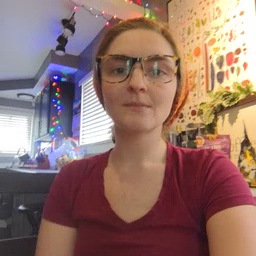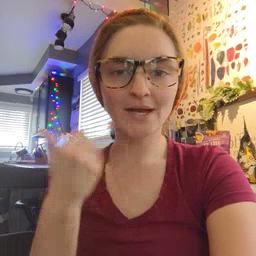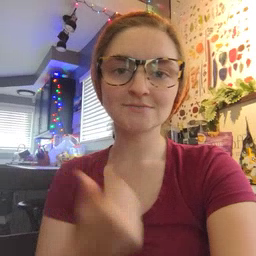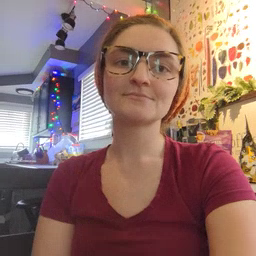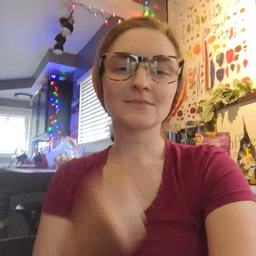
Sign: better